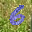
Label: 6